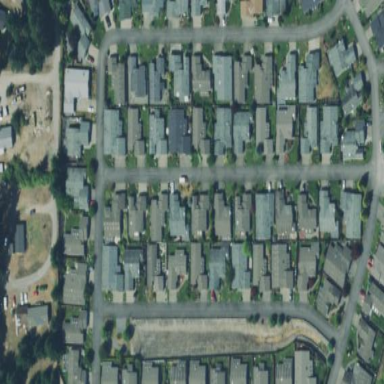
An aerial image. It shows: Residential area within neighborhood.